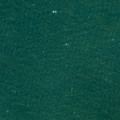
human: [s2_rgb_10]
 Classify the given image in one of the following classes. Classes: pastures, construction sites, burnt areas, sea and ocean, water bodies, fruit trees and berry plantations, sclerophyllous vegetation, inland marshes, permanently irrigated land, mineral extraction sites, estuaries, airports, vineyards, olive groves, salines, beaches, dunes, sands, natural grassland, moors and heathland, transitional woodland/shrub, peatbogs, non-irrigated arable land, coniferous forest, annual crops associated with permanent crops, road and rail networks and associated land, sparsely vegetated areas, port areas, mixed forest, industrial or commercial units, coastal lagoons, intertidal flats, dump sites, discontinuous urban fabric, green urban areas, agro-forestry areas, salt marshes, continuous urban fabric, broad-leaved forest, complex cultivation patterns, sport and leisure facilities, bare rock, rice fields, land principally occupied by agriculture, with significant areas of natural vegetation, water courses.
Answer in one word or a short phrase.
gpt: sea and ocean